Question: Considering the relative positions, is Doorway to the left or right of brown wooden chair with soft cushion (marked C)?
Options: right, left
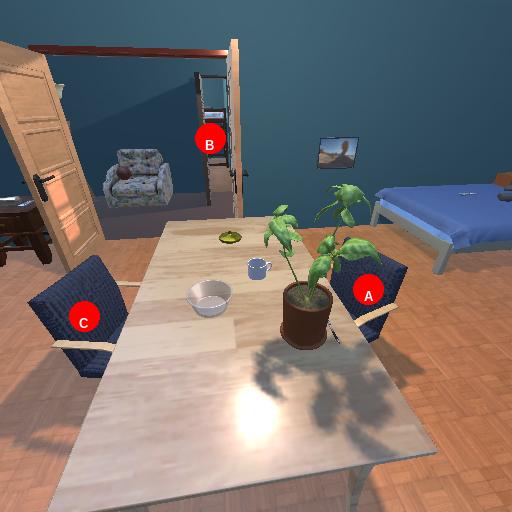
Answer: right